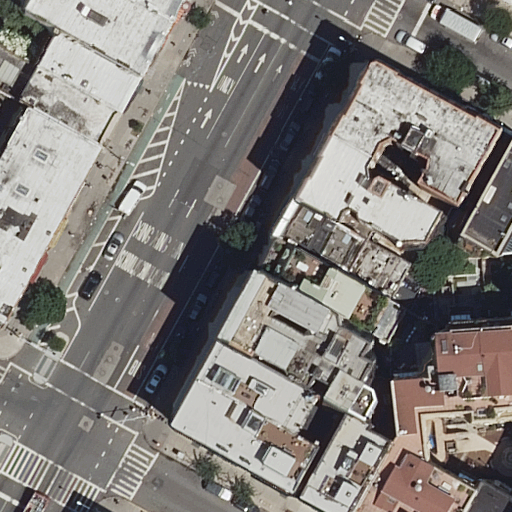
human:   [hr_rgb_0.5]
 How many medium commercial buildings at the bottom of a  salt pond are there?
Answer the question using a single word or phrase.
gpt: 0

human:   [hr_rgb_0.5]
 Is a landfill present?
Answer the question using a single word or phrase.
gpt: no

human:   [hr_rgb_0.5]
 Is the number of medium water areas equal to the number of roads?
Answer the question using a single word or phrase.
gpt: no

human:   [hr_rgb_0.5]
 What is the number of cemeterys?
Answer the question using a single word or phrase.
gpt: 0

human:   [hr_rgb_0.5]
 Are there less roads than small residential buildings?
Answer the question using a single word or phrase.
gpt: yes

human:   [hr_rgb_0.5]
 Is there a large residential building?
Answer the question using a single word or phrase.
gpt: no

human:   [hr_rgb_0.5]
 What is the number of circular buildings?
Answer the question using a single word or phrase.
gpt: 0

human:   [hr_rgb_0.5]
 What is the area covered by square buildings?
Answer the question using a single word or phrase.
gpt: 0m2

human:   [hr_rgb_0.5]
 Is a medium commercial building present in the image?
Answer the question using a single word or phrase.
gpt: no

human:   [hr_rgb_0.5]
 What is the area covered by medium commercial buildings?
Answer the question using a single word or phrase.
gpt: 0m2

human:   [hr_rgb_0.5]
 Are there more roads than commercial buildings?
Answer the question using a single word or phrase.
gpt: yes

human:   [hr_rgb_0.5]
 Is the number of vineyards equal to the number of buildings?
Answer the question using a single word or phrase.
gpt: no

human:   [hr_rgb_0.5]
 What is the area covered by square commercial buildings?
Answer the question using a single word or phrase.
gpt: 0m2

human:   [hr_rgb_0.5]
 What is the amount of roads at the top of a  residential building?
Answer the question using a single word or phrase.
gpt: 3

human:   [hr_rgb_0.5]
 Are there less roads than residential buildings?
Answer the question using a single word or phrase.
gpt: yes

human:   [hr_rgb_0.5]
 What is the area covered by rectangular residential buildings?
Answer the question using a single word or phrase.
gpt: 2606m2

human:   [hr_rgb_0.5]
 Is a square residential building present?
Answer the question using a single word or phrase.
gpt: no

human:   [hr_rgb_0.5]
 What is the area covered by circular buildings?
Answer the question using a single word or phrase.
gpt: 0m2

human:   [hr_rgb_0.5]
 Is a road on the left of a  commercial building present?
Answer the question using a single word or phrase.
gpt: no

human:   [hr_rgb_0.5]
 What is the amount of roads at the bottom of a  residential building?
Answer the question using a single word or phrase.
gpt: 5

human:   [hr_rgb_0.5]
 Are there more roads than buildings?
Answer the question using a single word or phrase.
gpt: no

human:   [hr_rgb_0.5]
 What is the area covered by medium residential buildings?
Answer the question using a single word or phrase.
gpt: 3883m2

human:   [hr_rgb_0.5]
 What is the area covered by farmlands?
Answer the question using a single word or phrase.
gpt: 0m2

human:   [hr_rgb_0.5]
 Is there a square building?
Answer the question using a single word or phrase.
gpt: no

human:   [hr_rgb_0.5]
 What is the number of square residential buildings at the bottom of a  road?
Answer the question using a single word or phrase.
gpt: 0

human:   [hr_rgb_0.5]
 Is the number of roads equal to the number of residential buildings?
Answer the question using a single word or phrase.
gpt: no

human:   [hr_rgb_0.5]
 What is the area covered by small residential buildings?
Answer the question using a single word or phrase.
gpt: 284m2

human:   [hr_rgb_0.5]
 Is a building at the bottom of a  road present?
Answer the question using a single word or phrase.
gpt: yes

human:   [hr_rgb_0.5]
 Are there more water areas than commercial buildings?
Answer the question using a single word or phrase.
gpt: no

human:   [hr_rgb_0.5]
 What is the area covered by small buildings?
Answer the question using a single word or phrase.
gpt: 284m2

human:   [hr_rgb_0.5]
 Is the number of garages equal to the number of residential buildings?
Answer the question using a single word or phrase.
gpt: no

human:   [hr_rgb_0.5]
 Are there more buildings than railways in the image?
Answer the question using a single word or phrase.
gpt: yes

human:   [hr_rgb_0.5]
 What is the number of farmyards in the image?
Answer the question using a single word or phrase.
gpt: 0

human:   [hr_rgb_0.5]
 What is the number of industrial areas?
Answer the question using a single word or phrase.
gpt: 0

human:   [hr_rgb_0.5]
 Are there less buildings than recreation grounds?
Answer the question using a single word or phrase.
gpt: no

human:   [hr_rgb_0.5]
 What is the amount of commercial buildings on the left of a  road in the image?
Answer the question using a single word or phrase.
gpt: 0